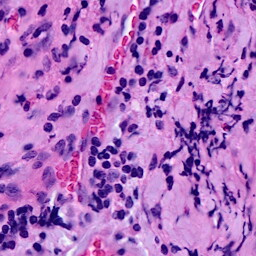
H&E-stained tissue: Breast